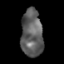
Tissue: skin
Cell type: Epithelial cells
Senescence score: 0.25
Nuclear area (px): 999
Mean DAPI intensity: 95.482